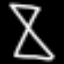
Label: hourglass